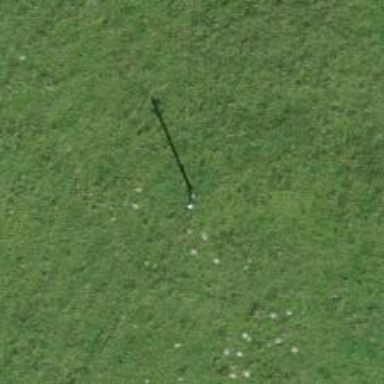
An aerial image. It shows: Power pole.